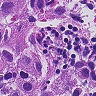
Metastatic tissue present: yes